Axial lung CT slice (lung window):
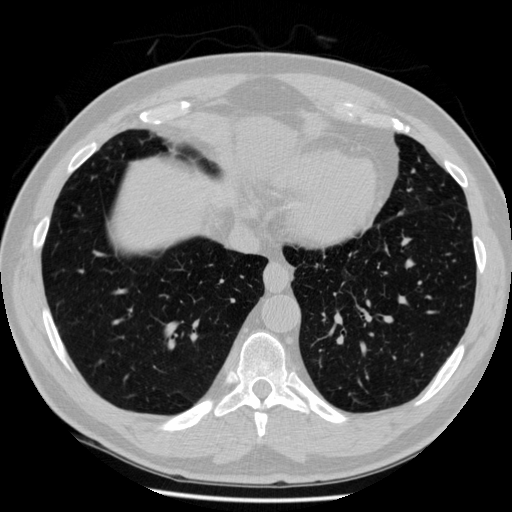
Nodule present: no